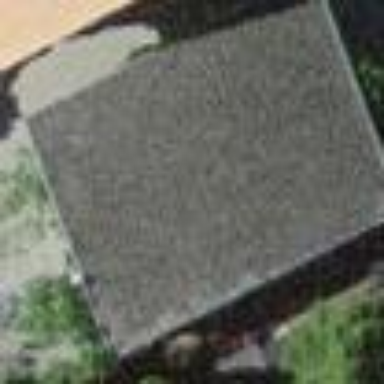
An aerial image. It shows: Flat-roofed garage.